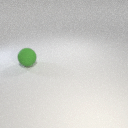
large green rubber sphere